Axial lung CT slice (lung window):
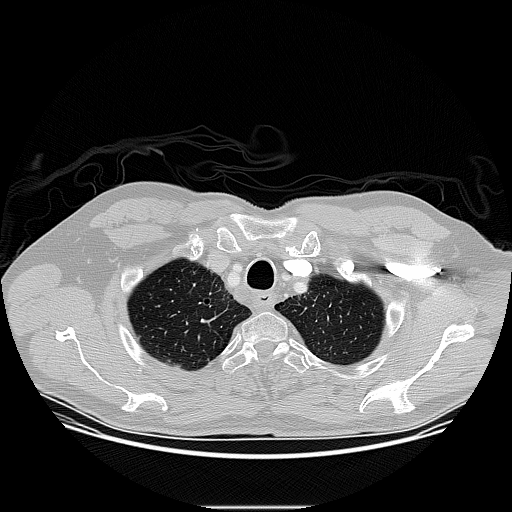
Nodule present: no